Question: I have just got rejected by Apple with the following reason:
> We were unable to review your app, as it crashed on launch on the
following device(s):
- iPhone 5S running iOS 8.1- iPhone 6 running iOS 8.1- iPhone 6 Plus running iOS 8.1
Here is what I did:
I did test it with the devices in simulator ios 8.1,8.2. I also tested it with read devices: iphone 4 running ios 7.1, ipad running ios 8.3. There were no crash at all.
With the crash log that they sent, I use <URL> to generated the following symbolicated log:
'''
Process: Meety [1125]
Path: /private/var/mobile/Containers/Bundle/Application/12CA9A59-184C-4B7E-9D2A-0B4703363AA2/Meety.app/Meety
Identifier: com.cungcode.Meety
Version: 1 (1.0)
Code Type: ARM-64 (Native)
Parent Process: launchd.development [1]
Date/Time: 2015-05-16 05:34:46.952 -0700
Launch Time: 2015-05-16 05:34:46.165 -0700
OS Version: iOS 8.1 (12B411)
UDID: d1c1574d0e021ab0d30ce26e69978227c7080d3c
Report Version: 105
Exception Type: EXC_BREAKPOINT (SIGTRAP)
Exception Codes: 0x0000000000000001, 0x000000010016bdf8
Triggered by Thread: 0
Filtered syslog:
2015-05-16 05:34:46.535 Meety[1125]: <Error> assertion failed: 12B411: libxpc.dylib + 71820 [AD580443-238D-3997-8D09-004C210D0C18]: 0x7d
Thread 0 name: Dispatch queue: com.apple.main-thread
Thread 0 Crashed:
__TFC5Meety20MainTabBarController24addCenterButtonWithImagefS0_FTCSo7UIImage14highlightImageGSqS1___T_ MainTabBarController.swift:227
__TFC5Meety20MainTabBarController11viewDidLoadfS0_FT_T_ MainTabBarController.swift:57
2 UIKit 0x000000018a72ce80 0x18a71c000 + 69248
3 UIKit 0x000000018a72cb90 0x18a71c000 + 68496
4 UIKit 0x000000018a733258 0x18a71c000 + 94808
5 UIKit 0x000000018a7309d8 0x18a71c000 + 84440
6 UIKit 0x000000018a7a1a00 0x18a71c000 + 547328
7 UIKit 0x000000018a9b5434 0x18a71c000 + <PHONE>
8 UIKit 0x000000018a9b79ac 0x18a71c000 + <PHONE>
9 UIKit 0x000000018a9b6044 0x18a71c000 + <PHONE>
10 FrontBoardServices 0x000000018e2c163c 0x18e2a8000 + 103996
11 CoreFoundation 0x0000000185f36120 0x185e58000 + 909600
12 CoreFoundation 0x0000000185f35228 0x185e58000 + 905768
13 CoreFoundation 0x0000000185f3384c 0x185e58000 + 899148
14 CoreFoundation 0x0000000185e611f0 0x185e58000 + 37360
15 UIKit 0x000000018a797788 0x18a71c000 + 505736
16 UIKit 0x000000018a792780 0x18a71c000 + 485248
_main AppDelegate.swift:16
18 libdyld.dylib 0x0000000196dc6a04 0x196dc4000 + 10756
Thread 1 name: Dispatch queue: com.apple.libdispatch-manager
Thread 1:
0 libsystem_kernel.dylib 0x0000000196ec4c94 0x196ec4000 + 3220
1 libdispatch.dylib 0x0000000196dac97c 0x196d9c000 + 67964
2 libdispatch.dylib 0x0000000196d9f3b0 0x196d9c000 + 13232
Thread 2:
0 libsystem_kernel.dylib 0x0000000196edfc78 0x196ec4000 + 113784
1 libsystem_pthread.dylib 0x0000000196f79390 0x196f78000 + 5008
2 libsystem_pthread.dylib 0x0000000196f78fa4 0x196f78000 + 4004
Thread 3:
0 libsystem_kernel.dylib 0x0000000196edfc78 0x196ec4000 + 113784
1 libsystem_pthread.dylib 0x0000000196f79390 0x196f78000 + 5008
2 libsystem_pthread.dylib 0x0000000196f78fa4 0x196f78000 + 4004
Thread 4:
0 libsystem_kernel.dylib 0x0000000196edfc78 0x196ec4000 + 113784
1 libsystem_pthread.dylib 0x0000000196f79390 0x196f78000 + 5008
2 libsystem_pthread.dylib 0x0000000196f78fa4 0x196f78000 + 4004
Thread 5:
0 libsystem_kernel.dylib 0x0000000196edfc78 0x196ec4000 + 113784
1 libsystem_pthread.dylib 0x0000000196f79390 0x196f78000 + 5008
2 libsystem_pthread.dylib 0x0000000196f78fa4 0x196f78000 + 4004
Thread 6:
0 libsystem_kernel.dylib 0x0000000196edfc78 0x196ec4000 + 113784
1 libsystem_pthread.dylib 0x0000000196f79390 0x196f78000 + 5008
2 libsystem_pthread.dylib 0x0000000196f78fa4 0x196f78000 + 4004
Thread 7:
0 libsystem_kernel.dylib 0x0000000196edfc78 0x196ec4000 + 113784
1 libsystem_pthread.dylib 0x0000000196f79390 0x196f78000 + 5008
2 libsystem_pthread.dylib 0x0000000196f78fa4 0x196f78000 + 4004
Thread 8:
0 libsystem_kernel.dylib 0x0000000196edfc78 0x196ec4000 + 113784
1 libsystem_pthread.dylib 0x0000000196f79390 0x196f78000 + 5008
2 libsystem_pthread.dylib 0x0000000196f78fa4 0x196f78000 + 4004
Thread 0 crashed with ARM Thread State (64-bit):
x0: 0x0000000000000000 x1: 0x0000000196f71958 x2: 0x000000015fd233e0 x3: 0x000000000000001e
x4: 0x0000000000000010 x5: 0x0000000000000001 x6: 0x0000000000000000 x7: 0x0000000000000000
x8: 0x0000000000000000 x9: 0x000000015fe0c850 x10: 0x0000000000000000 x11: 0x000000000000005e
x12: 0x0000000000000001 x13: 0x000000000017a17c x14: 0x0000000000000015 x15: 0x0000000000000000
x16: 0x0000000100a8217c x17: 0x0000000000000000 x18: 0x0000000000000000 x19: 0x00000001740995a0
x20: 0x00000001700997d0 x21: 0x000000015fe0c850 x22: 0x0000000000000000 x23: 0x000000015fd233e0
x24: 0x0000000100ab30c8 x25: 0x0000000100856dd0 x26: 0x0000000100856dd0 x27: 0x000000019aa4a0a8
x28: 0x0000000000000001 fp: 0x000000016fd1e160 lr: 0x000000010016b8c0
sp: 0x000000016fd1e100 pc: 0x000000010016bdf8 cpsr: 0x80000000
'''
So it appears to me that the bugs must be in the following code:
(In MainTabBarController)
'''
@IBOutlet weak var mapButton: UIButton!
override func viewDidLoad()
{
super.viewDidLoad()
self.delegate = self
var middleImage:UIImage = UIImage(named:"MapButton")!
var highlightedMiddleImage:UIImage = UIImage(named:"MapButtonHighlighted")!
addCenterButtonWithImage(middleImage, highlightImage: highlightedMiddleImage) //Line 57 --> Correct!!
self.tabBar.barTintColor = UIColor.blackColor()
}
func addCenterButtonWithImage(buttonImage: UIImage, highlightImage:UIImage?)
{
mapButton = UIButton.buttonWithType(UIButtonType.Custom) as UIButton //UPDATE 1: LINE 206 --> CRASH HERE
mapButton.autoresizingMask = UIViewAutoresizing.FlexibleBottomMargin|UIViewAutoresizing.FlexibleLeftMargin|UIViewAutoresizing.FlexibleRightMargin|UIViewAutoresizing.FlexibleTopMargin
mapButton.frame = CGRectMake(0.0, 0.0, buttonImage.size.width, buttonImage.size.height);
mapButton.setBackgroundImage(buttonImage, forState: UIControlState.Normal)
mapButton.setBackgroundImage(highlightImage, forState: UIControlState.Highlighted)
//Center the button on tabbar
var heightDifference:CGFloat = buttonImage.size.height - self.tabBar.frame.size.height;
if heightDifference < 0 {
mapButton.center = self.tabBar.center;
}
else
{
var center:CGPoint = self.tabBar.center;
center.y = center.y - heightDifference/2.0;
mapButton.center = center;
}
mapButton.addTarget(self, action: "changeSelectedTabToMapTabController:", forControlEvents: UIControlEvents.TouchUpInside)
self.view.addSubview(mapButton)
} //LINE 227: PROBABLY CRASH HERE, BUT I THINK IT CRASH ON LINE 206
'''
The meaning of the above code is that, I want to create an Instagram-like tab bar. So I add a button in front of the 3 tab in a 5-item tab bar. In the simulator ios 8.1 it looks like below:

1) The code was simple and I cannot find out why it crash in ios 8.1. Right now I do not have a real device running ios 8.1 to test it so I'm asking if you could find abnormal things in the code.
2) Is it possible that the app crash because of something wrong with provisioning profile? But I think it is not my case because I archive with distribution profile, and install the ipa via iTunes and TestFlight to my ipad that it can run ok.
Sorry for very long question. Any help would be much appreciated!
UPDATE 1:
I symbolicate by command line to confirm again about the crash, as described by Sea Coast of Tibet's answer in <URL>. Then I got the crash must be in line 206 of the code:
'''
mapButton = UIButton.buttonWithType(UIButtonType.Custom) as UIButton
'''
There must be something wrong with this kind of initiation. I don't use Storyboard for this button, but I create programmatically. My friend who uses XCode 6.3 (I'm using 6.2), when opening my project sees a lot of compile error relating to "as", "!" and "?". I think I'm going to update my XCode to 6.3 to see if I have compile error with "as" in line 206.
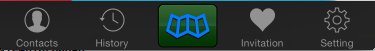
Answer: Finally I managed to get a real device for testing. It crashed at the following line:
'''
mapButton.autoresizingMask = UIViewAutoresizing.FlexibleBottomMargin|UIViewAutoresizing.FlexibleLeftMargin|UIViewAutoresizing.FlexibleRightMargin|UIViewAutoresizing.FlexibleTopMargin
'''
Reason: mapButton is nil. It is so strange because this line is right above:
'''
mapButton = UIButton.buttonWithType(UIButtonType.Custom) as UIButton
'''
So in face this initialiser do not initialise my button. So I might agree with Chandan005 about the compiler issue. I change the code to:
'''
let frame = CGRectMake(0.0, 0.0, buttonImage.size.width, buttonImage.size.height)
button = UIButton(frame: frame)
'''
Now it works on iPhone 6, ios 8.1. I have submitted my app again, hopefully it will pass this time. I wrote about this bug <URL> in my blog.